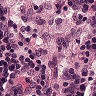
Metastatic tissue present: no